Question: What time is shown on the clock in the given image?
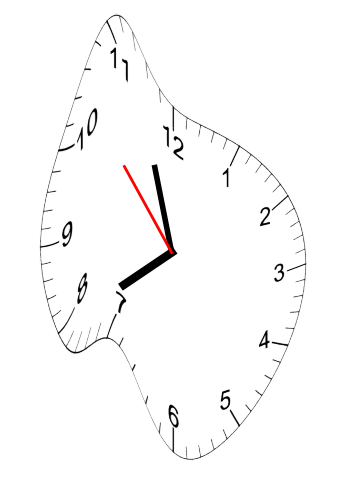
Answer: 07:56:53